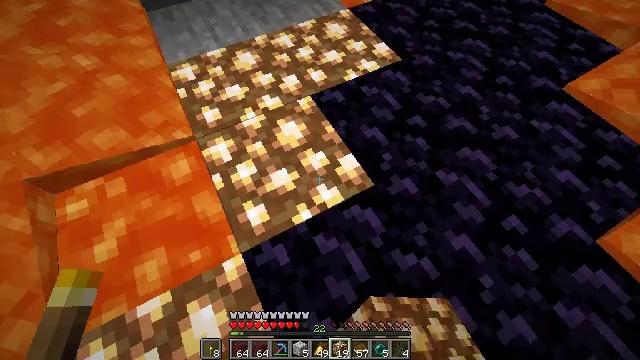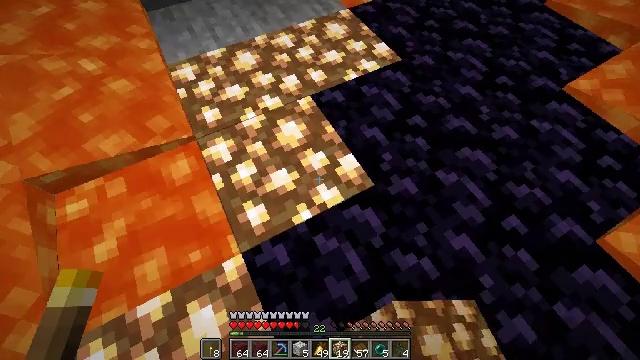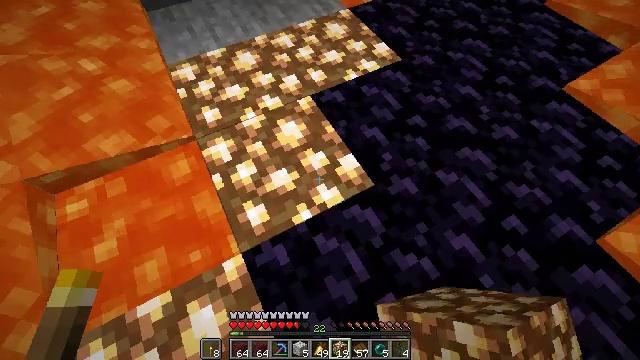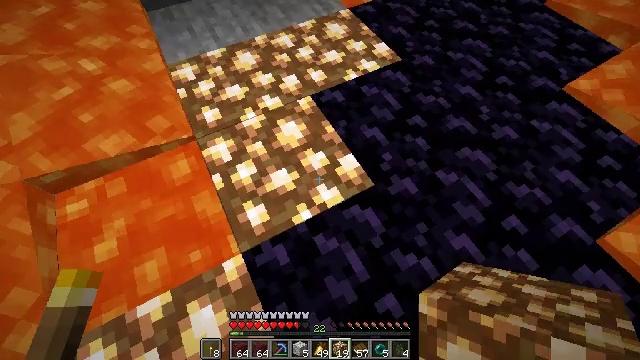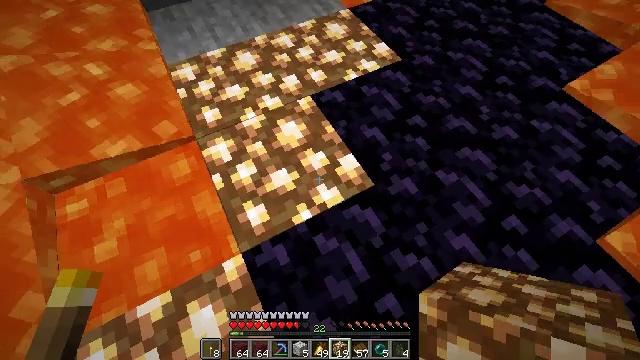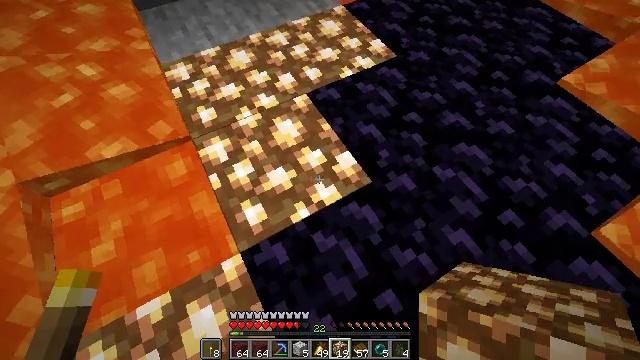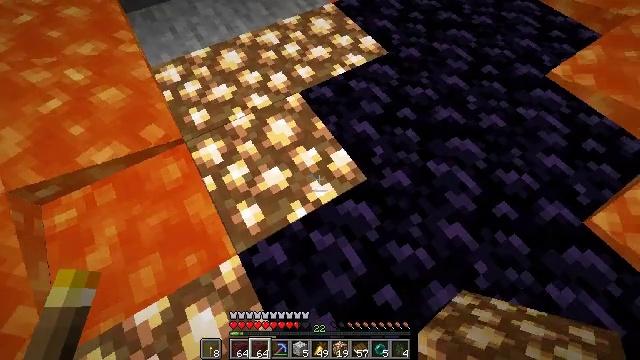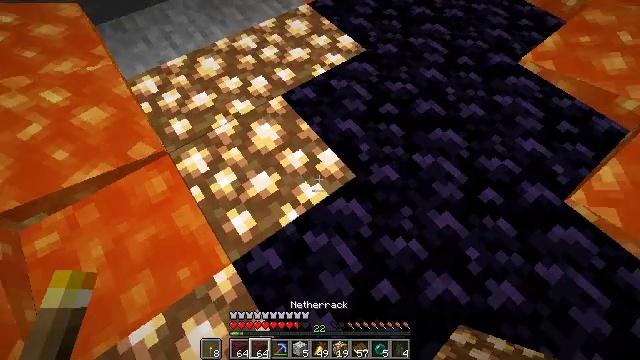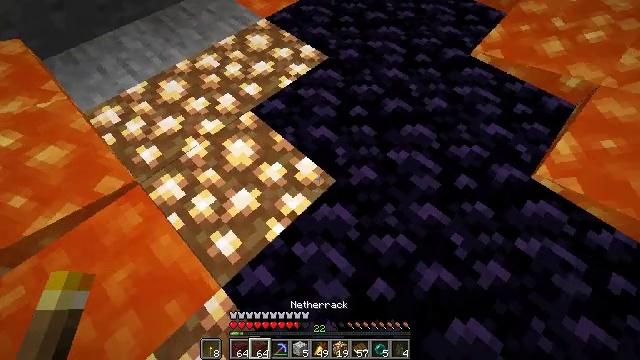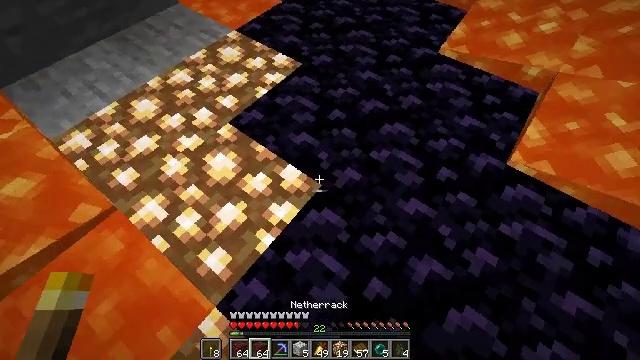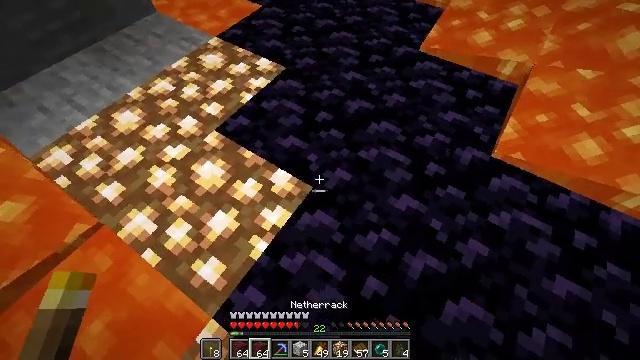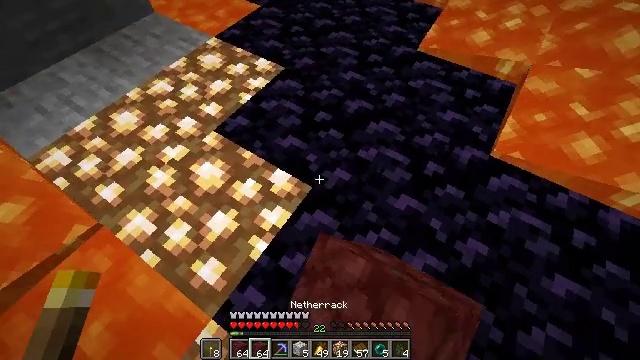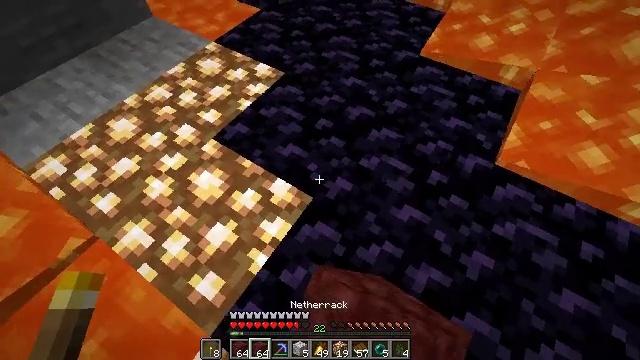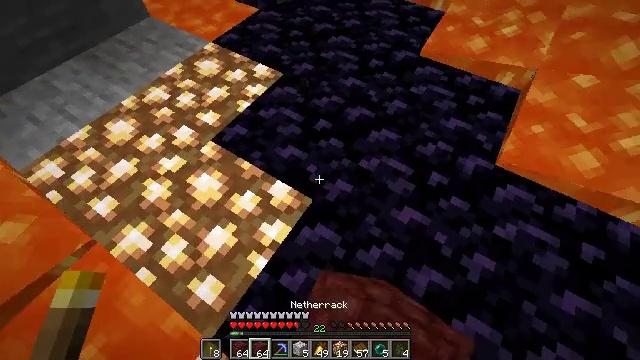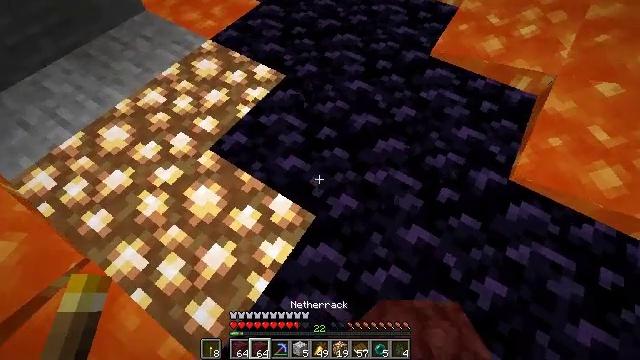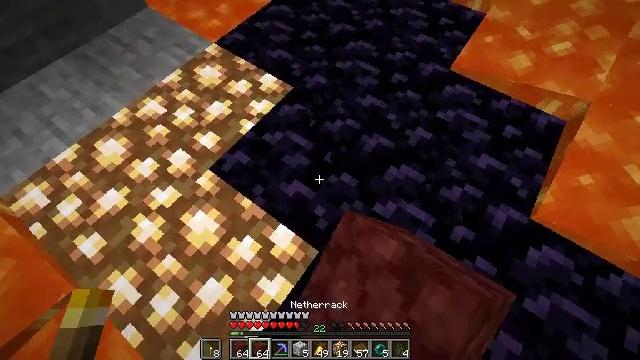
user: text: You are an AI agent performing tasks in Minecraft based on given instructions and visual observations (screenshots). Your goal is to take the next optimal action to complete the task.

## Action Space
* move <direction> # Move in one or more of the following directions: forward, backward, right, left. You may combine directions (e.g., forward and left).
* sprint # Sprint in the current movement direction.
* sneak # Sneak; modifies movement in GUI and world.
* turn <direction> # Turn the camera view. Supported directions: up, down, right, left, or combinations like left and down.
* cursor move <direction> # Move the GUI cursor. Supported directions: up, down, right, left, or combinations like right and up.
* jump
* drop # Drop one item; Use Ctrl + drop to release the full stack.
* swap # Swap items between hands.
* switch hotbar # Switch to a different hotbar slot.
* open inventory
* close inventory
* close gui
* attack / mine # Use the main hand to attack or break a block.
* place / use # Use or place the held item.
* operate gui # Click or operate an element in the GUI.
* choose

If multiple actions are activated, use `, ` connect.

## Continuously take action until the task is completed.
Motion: motion action
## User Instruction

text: Collect obsidian for crafting.
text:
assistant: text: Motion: no_op
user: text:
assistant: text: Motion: no_op
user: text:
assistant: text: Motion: no_op
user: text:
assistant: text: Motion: no_op
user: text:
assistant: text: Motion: turn right
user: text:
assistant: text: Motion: turn right, switch to hotbar 2
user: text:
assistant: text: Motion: turn right, switch to hotbar 2
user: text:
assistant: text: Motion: turn right and up, switch to hotbar 2
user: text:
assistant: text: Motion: turn right and up
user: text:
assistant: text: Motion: turn right, attack / mine
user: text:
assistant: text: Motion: attack / mine
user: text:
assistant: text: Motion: move forward, attack / mine
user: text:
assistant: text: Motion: move forward, attack / mine
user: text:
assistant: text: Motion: move forward, turn down, attack / mine
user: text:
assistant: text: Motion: move forward, turn left and down, attack / mine
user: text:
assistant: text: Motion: move forward, turn left and down, attack / mine
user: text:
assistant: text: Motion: turn left and down, attack / mine
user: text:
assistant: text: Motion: turn left and down, attack / mine
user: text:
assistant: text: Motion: turn left and down, attack / mine
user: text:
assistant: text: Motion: turn down, attack / mine
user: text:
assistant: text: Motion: attack / mine
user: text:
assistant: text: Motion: attack / mine
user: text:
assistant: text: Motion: attack / mine
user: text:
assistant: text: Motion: attack / mine, switch to hotbar 3
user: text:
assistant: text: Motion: attack / mine, switch to hotbar 3
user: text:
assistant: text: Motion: attack / mine, switch to hotbar 3
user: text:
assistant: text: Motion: attack / mine
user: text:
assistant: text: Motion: attack / mine
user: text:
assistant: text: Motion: attack / mine
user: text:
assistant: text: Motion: attack / mine